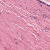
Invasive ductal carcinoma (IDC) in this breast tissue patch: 0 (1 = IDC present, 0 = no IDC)